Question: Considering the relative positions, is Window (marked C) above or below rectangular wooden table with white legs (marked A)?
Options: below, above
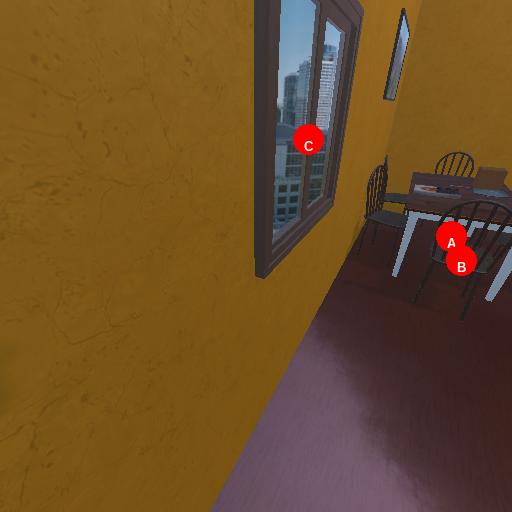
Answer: below